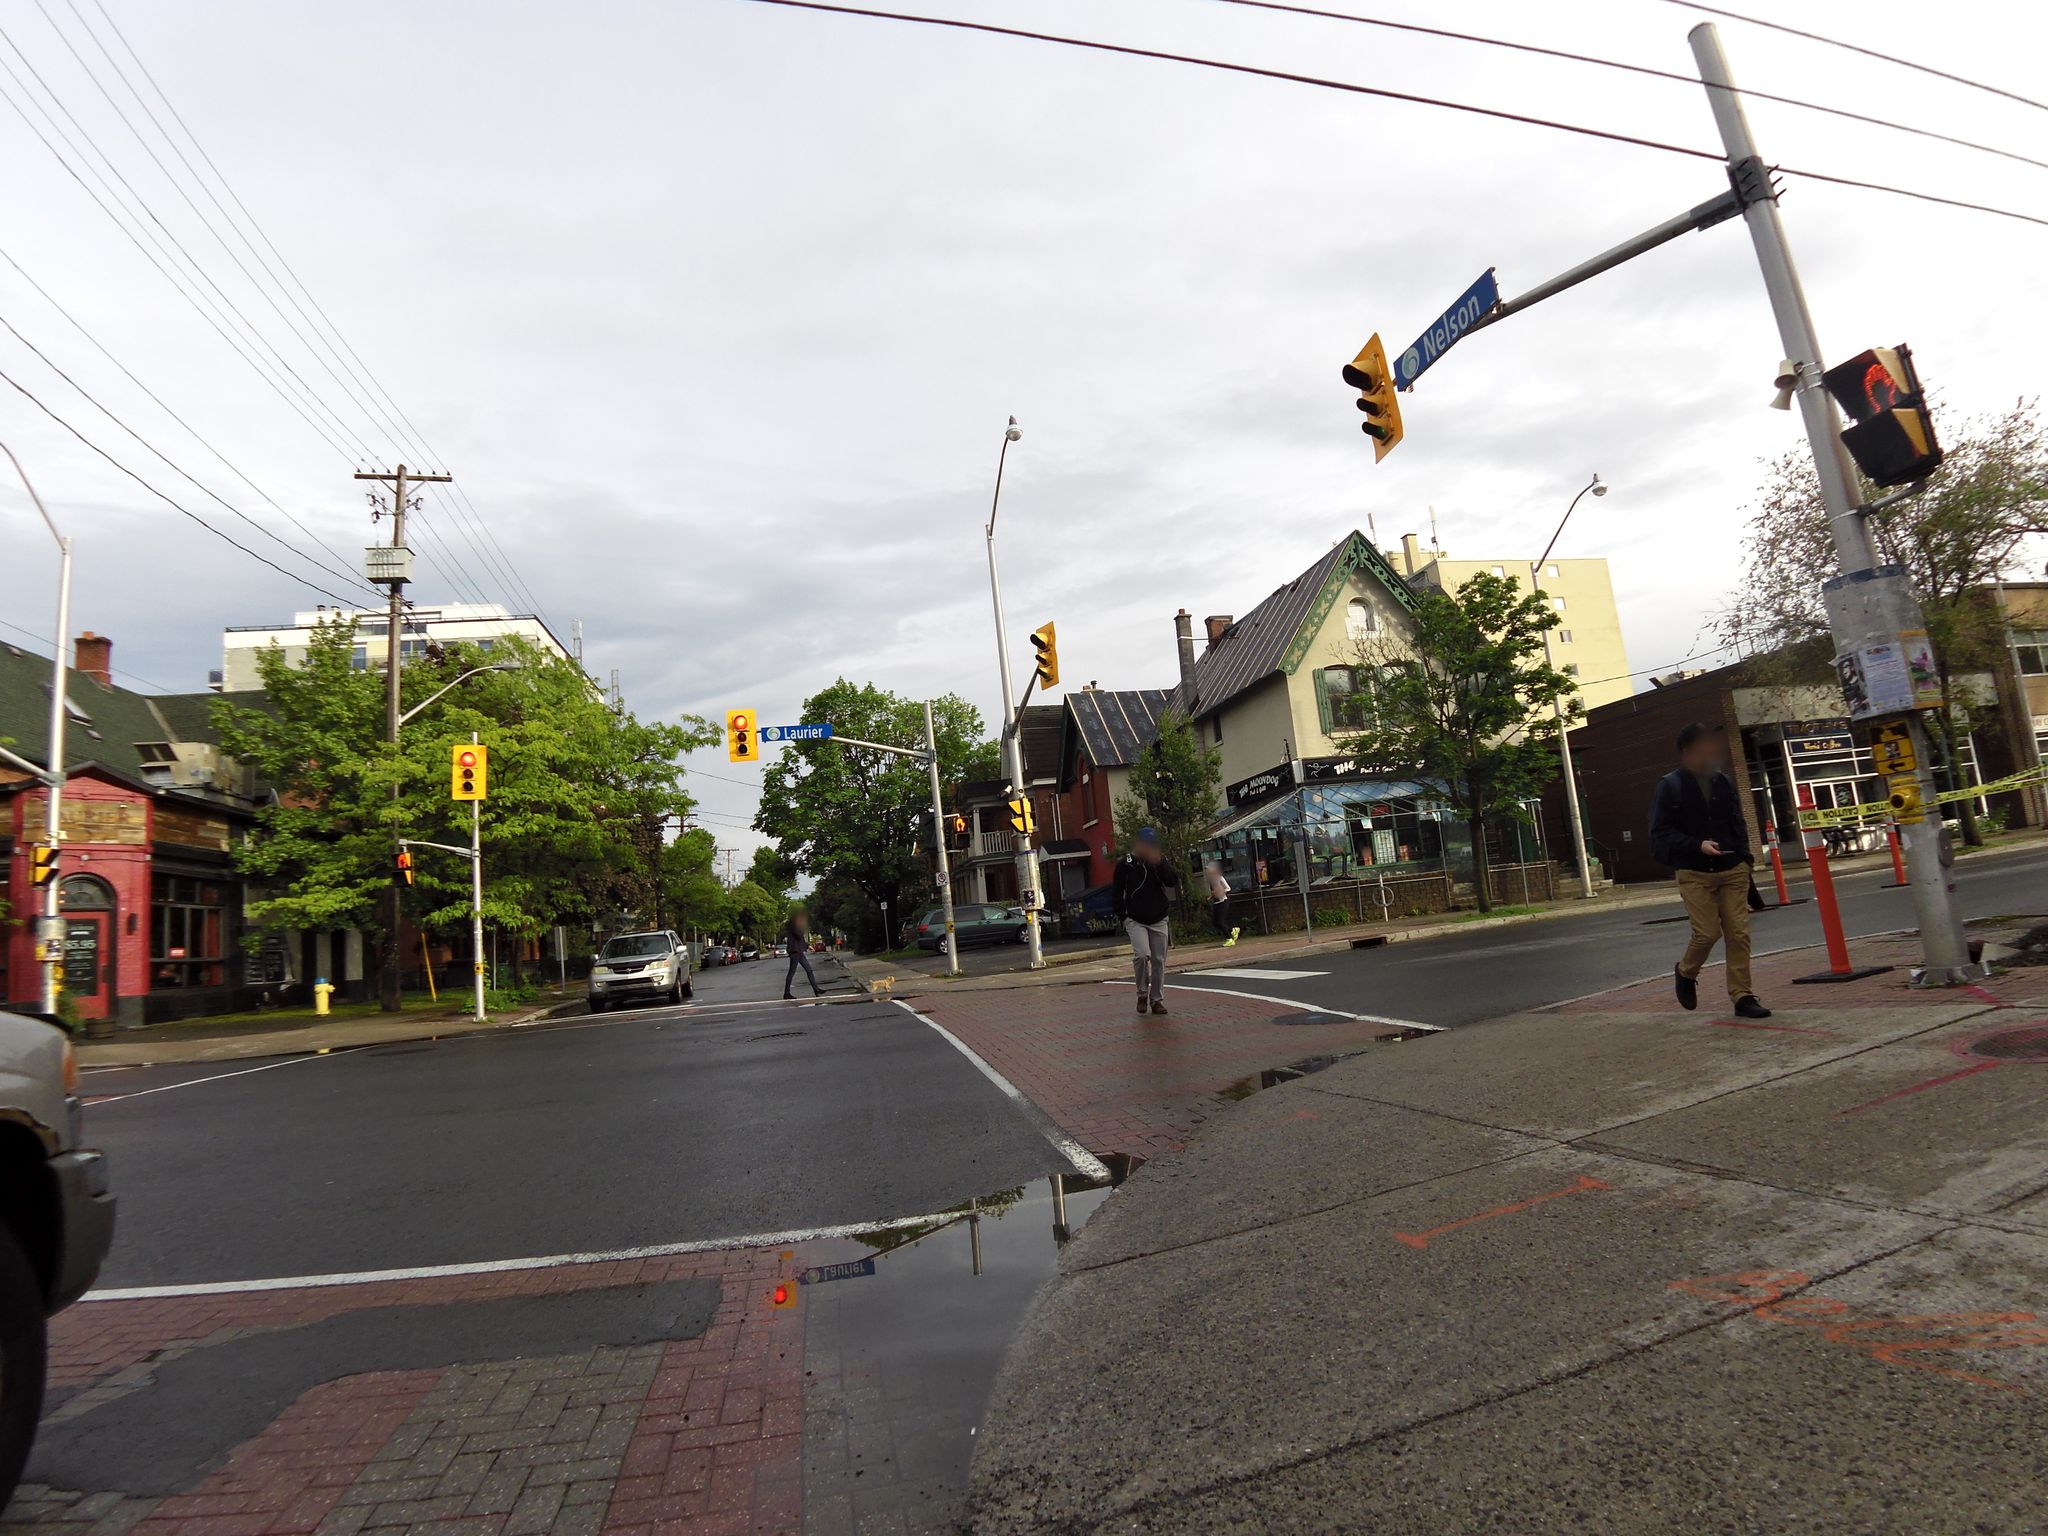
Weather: cloudy
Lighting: day
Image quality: good
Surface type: driving surface
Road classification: footway
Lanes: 2
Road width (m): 1.5
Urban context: urban centre
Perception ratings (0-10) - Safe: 2.95, Lively: 8.34, Beautiful: 4.33, Boring: 2.34, Depressing: 7.06, Wealthy: 4.4